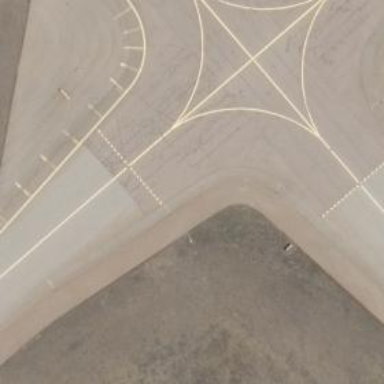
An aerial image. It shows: View of taxiway at the airport.